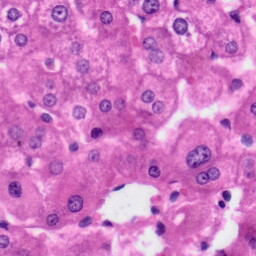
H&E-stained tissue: Liver